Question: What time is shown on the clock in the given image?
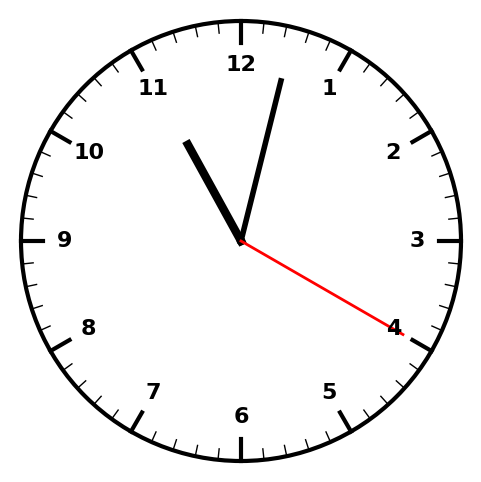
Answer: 11:02:20